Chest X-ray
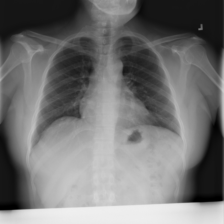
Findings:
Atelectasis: negative
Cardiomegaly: negative
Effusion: negative
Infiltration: negative
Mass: negative
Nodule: negative
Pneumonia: negative
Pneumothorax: negative
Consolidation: negative
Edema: negative
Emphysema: negative
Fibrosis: negative
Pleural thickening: negative
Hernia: negative